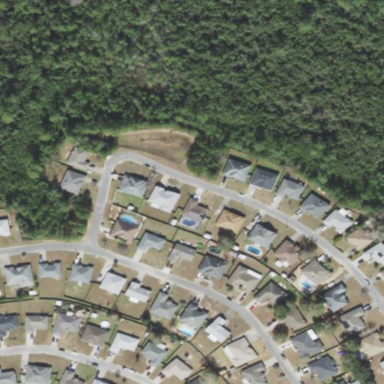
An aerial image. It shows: Residential area composed of single-family homes.